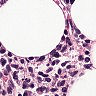
Metastatic tissue present: no